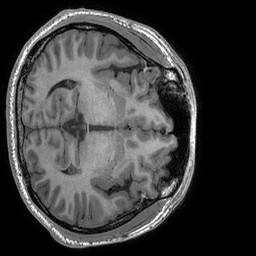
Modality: T1w
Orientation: axial
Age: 23
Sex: male
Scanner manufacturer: ge
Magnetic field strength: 3 T
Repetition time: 0.006652 s
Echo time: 0.002928 s